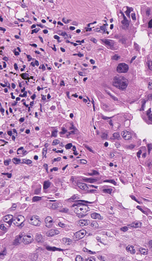
Tumor epithelial tissue: yes
Tumor-associated stroma tissue: yes
Normal tissue: no